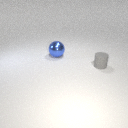
large blue metal sphere behind small gray rubber cylinder